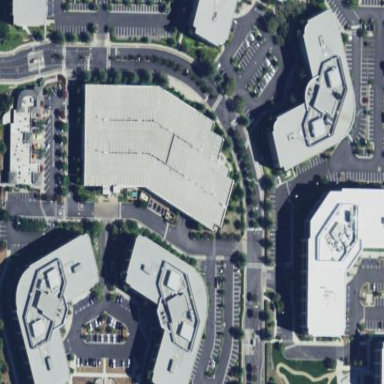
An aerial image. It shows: Parking structure providing parking amenities.